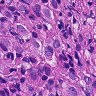
Metastatic tissue present: yes